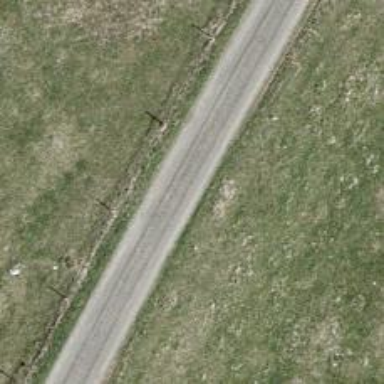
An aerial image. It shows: Unclassified road with grade1 track type.